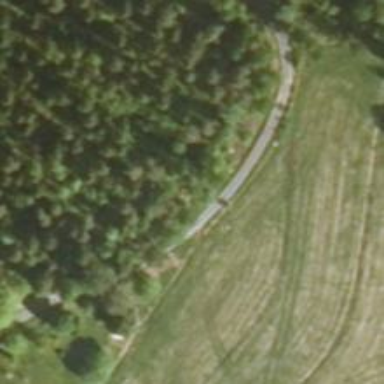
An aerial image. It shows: Unclassified road.